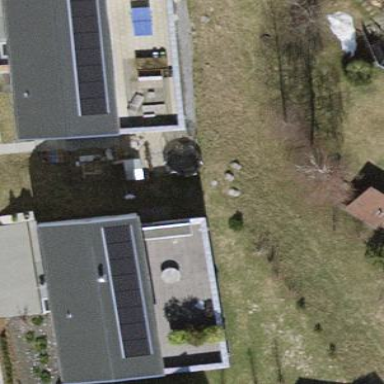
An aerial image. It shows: Simple house.